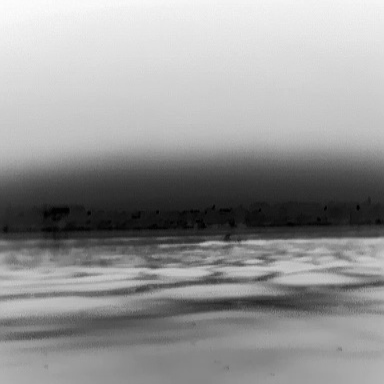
There is a canoe in the infrared image.